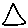
Label: triangle